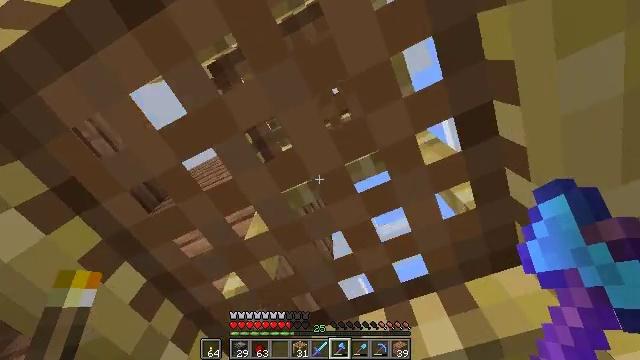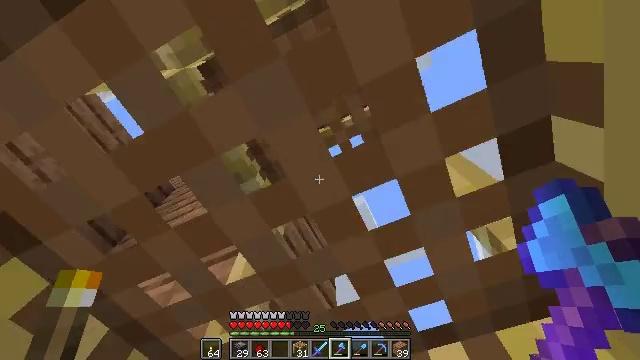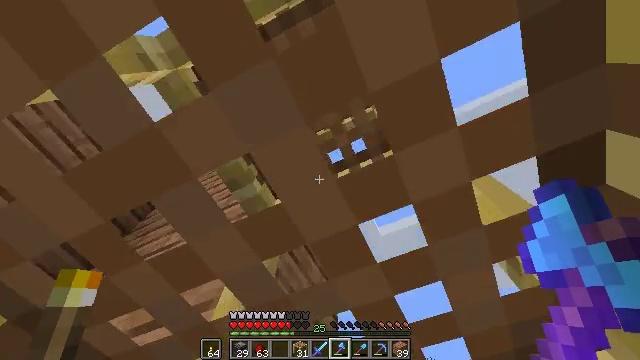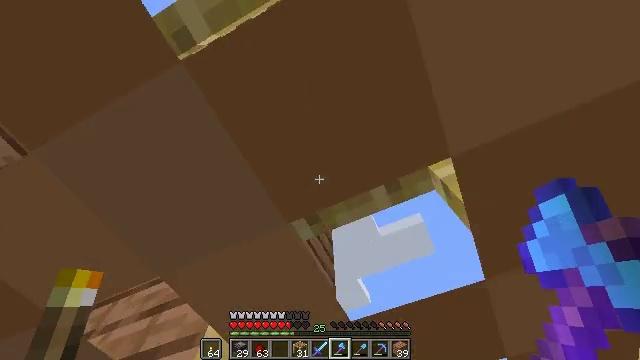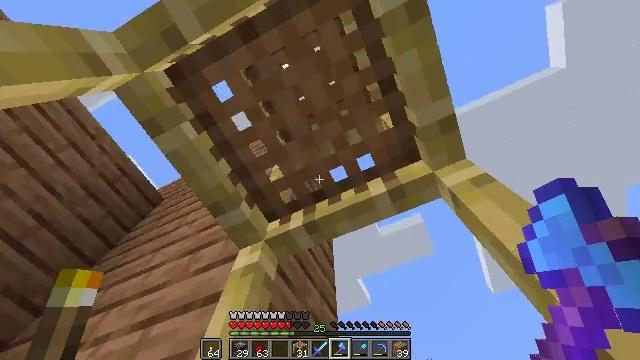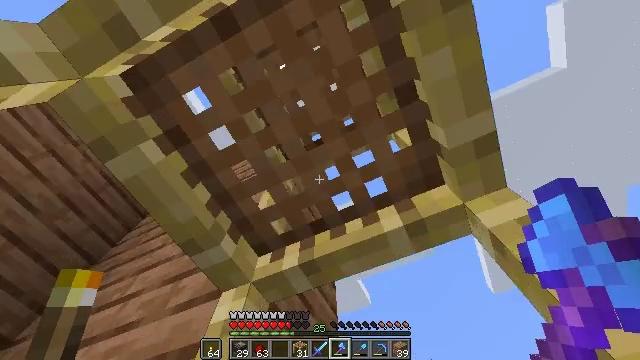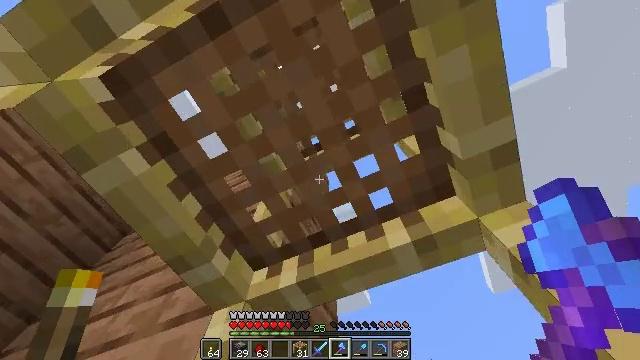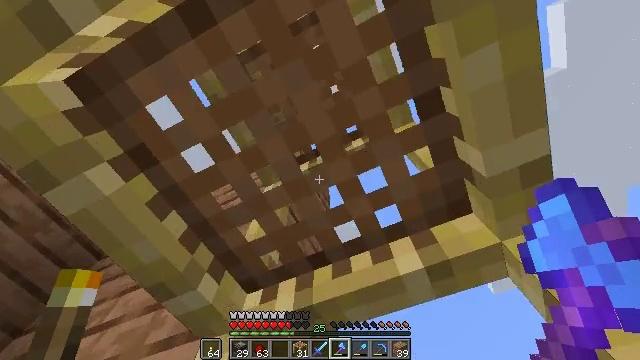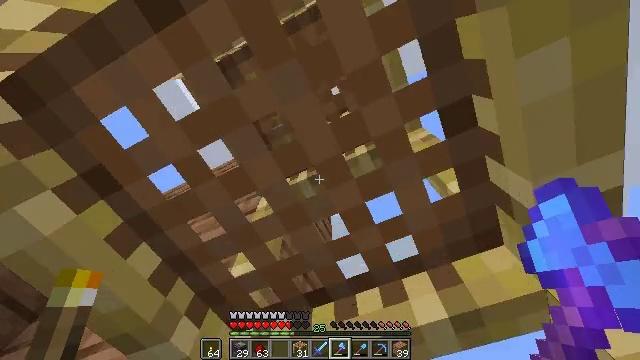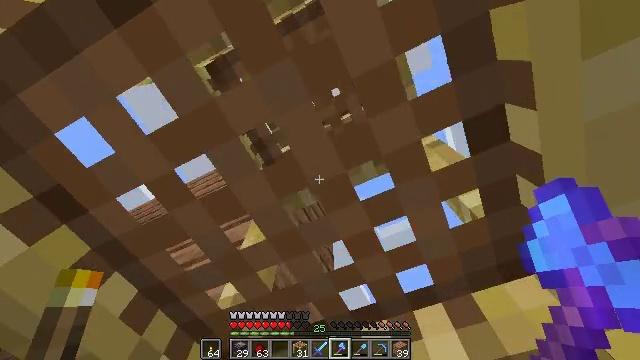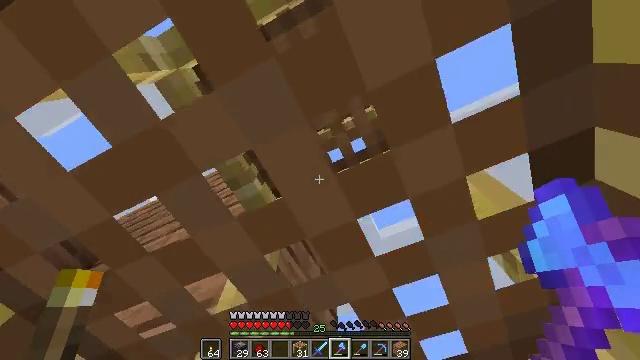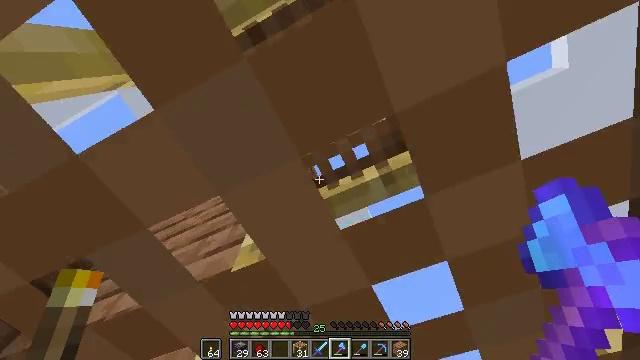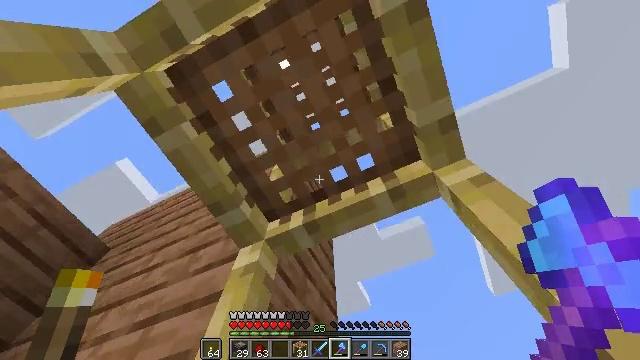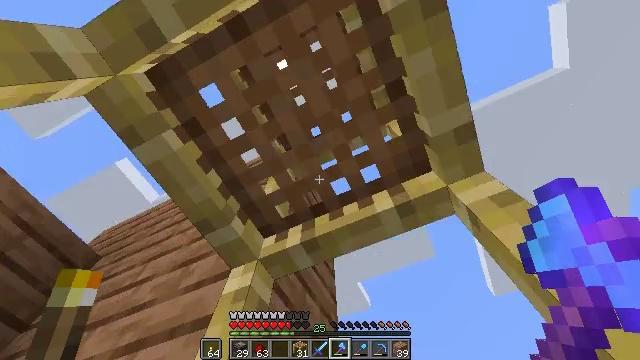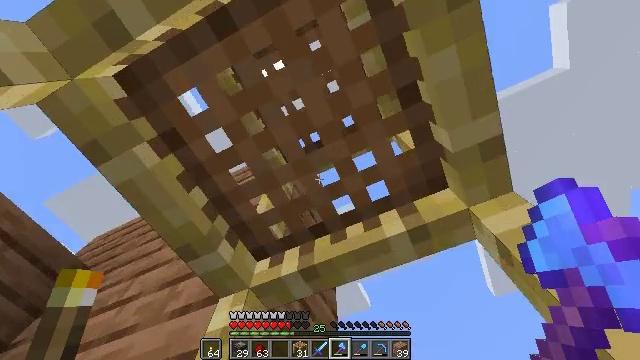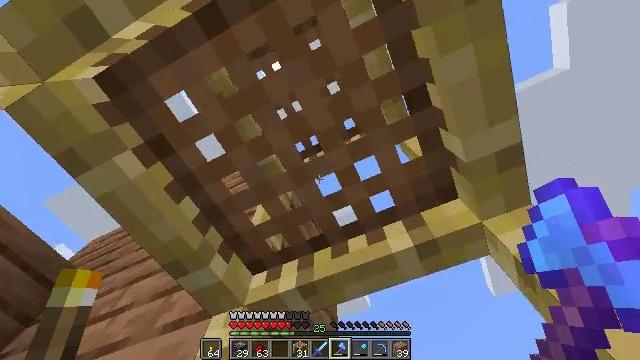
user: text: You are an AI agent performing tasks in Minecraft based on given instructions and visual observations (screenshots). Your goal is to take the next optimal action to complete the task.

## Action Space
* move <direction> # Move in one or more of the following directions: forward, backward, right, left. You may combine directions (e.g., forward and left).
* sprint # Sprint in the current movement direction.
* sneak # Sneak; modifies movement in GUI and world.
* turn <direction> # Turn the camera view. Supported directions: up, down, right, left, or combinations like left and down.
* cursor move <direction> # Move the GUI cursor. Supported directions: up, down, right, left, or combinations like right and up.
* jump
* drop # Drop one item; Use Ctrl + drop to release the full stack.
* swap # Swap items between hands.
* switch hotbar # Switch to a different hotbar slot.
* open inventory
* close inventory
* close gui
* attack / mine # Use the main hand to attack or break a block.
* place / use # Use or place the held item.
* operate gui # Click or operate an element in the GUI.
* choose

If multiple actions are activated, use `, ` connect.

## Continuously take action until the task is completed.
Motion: motion action
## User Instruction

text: Remove redstone wire from your setup.
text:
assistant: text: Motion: jump
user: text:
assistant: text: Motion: jump
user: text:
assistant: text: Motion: jump
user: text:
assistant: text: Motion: jump
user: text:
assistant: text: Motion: jump
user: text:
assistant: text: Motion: jump
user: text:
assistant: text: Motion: jump
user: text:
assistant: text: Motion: jump
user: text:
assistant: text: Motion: jump
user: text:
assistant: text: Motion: jump
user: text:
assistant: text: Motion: jump
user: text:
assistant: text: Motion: jump
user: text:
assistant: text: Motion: jump
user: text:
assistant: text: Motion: jump
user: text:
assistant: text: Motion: jump
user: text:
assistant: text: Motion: jump
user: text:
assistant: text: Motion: jump
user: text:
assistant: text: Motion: jump
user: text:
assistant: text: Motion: jump
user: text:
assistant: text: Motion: turn left and down, jump
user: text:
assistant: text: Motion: turn left and down, jump
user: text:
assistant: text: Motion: turn left and down, jump
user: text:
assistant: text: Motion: turn left and down, jump
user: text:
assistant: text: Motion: turn left and down, jump
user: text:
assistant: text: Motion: turn left and down, jump
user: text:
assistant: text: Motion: turn down, jump
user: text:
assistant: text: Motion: turn down, jump
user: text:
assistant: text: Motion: turn right and down, jump
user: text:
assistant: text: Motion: turn right and down, jump
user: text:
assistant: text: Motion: turn right and down, jump